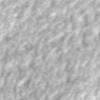
Label: no_change